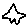
Label: star